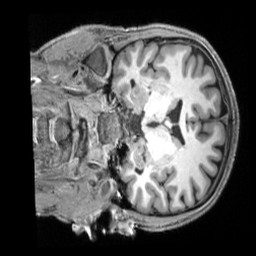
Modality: T1w
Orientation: coronal
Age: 29
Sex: male
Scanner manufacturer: siemens
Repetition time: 2.3 s
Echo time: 0.00229 s